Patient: sex M, age 71
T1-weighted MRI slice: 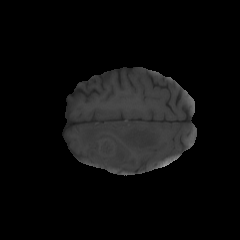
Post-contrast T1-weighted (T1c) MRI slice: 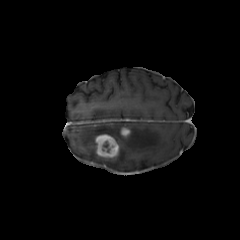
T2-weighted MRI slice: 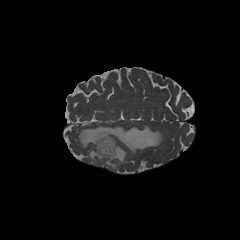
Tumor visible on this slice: yes
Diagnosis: Glioblastoma, IDH-wildtype
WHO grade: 4